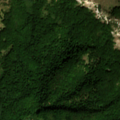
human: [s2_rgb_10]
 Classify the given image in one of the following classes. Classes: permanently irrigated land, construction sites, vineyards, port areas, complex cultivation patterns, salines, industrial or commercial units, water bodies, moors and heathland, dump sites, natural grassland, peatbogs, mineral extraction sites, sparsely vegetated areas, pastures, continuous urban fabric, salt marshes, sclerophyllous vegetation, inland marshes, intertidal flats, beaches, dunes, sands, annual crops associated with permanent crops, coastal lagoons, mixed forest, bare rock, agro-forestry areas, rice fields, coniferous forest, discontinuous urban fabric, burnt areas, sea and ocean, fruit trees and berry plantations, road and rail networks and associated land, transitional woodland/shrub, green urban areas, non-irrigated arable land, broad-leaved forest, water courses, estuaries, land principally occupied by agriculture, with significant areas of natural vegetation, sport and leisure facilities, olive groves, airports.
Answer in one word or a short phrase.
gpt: land principally occupied by agriculture, with significant areas of natural vegetation, broad-leaved forest, natural grassland, transitional woodland/shrub